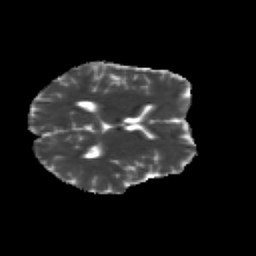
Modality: MD
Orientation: axial
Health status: healthy
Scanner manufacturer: siemens
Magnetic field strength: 3 T
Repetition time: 10 s
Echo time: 0.092 s